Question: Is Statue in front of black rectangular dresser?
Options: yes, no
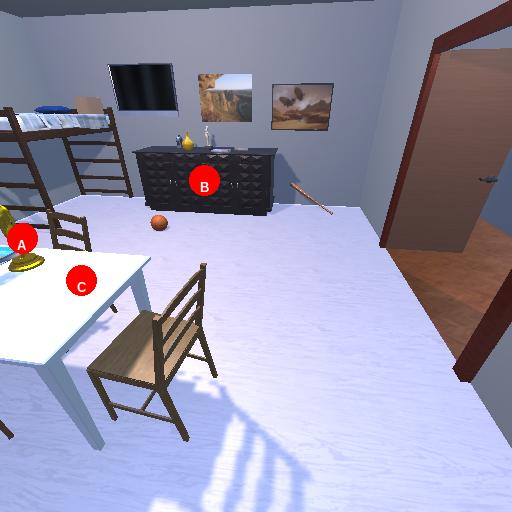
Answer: yes